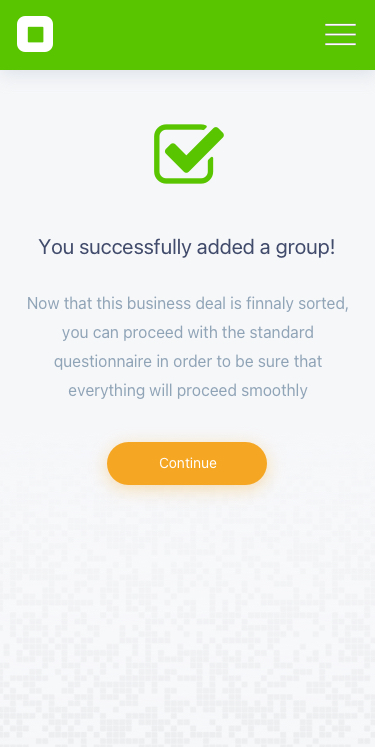
Text in this UI design:
Continue
Now that this business deal is finnaly sorted, you can proceed with the standard questionnaire in order to be sure that everything will proceed smoothly
You successfully added a group!